Question: I am struggling to display two barcharts side by side with the same scale
My code looks like this
'''
library(ggplot2)
library(gridExtra)
#dataframe definition
rm(list=ls(all=TRUE))
mydata <- data.frame(a=1:10,b=c('yes','no'),c=seq(2,20,2))
plot1<- ggplot(mydata, aes(x=factor(mydata$b), y=100*a), order=f, fill=grey) +
stat_summary(fun.y="mean", geo m="bar", colour="black")+xlab("Factor b") +
ylab("Value of a")
plot2<- ggplot(mydata, aes(x=factor(mydata$b), y=c), order=f) +
stat_summary(fun.y="mean", geom="bar", colour="black")+xlab("Factor b") +
ylab("Value of b")
grid.arrange(plot1, plot2, ncol=2)
'''
That produces the following image.

I want to position them in a way the vertical axis has the same scale for both of the barcharts.
I couldn't find any documentation on the gridExtra manual.
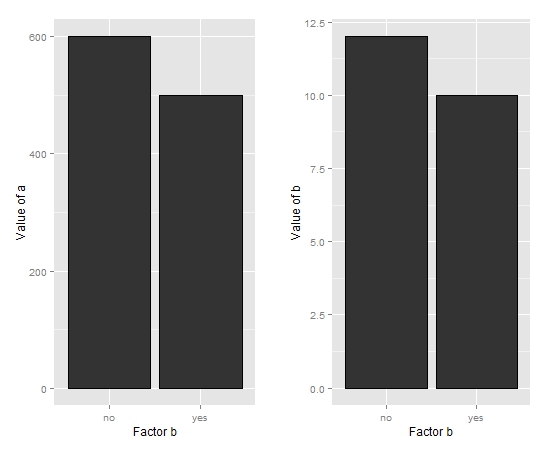
Answer: What about something like this?
'''
library(ggplot2)
library(reshape2)
mydata <- data.frame(a=1:10,b=c('yes','no'),c=seq(2,20,2))
df <- melt(mydata, id.vars="b")
df[which(df$variable=="a"),]$value <- df[which(df$variable=="a"),]$value * 100
ggplot(df, aes(factor(b), value)) +
stat_summary(fun.y="mean", geom="bar", colour="black") + facet_grid(.~variable)
# If you need free scales, then:
ggplot(df, aes(factor(b), value)) +
stat_summary(fun.y="mean", geom="bar", colour="black") +
facet_wrap( ~variable, scales = "free_y")
'''